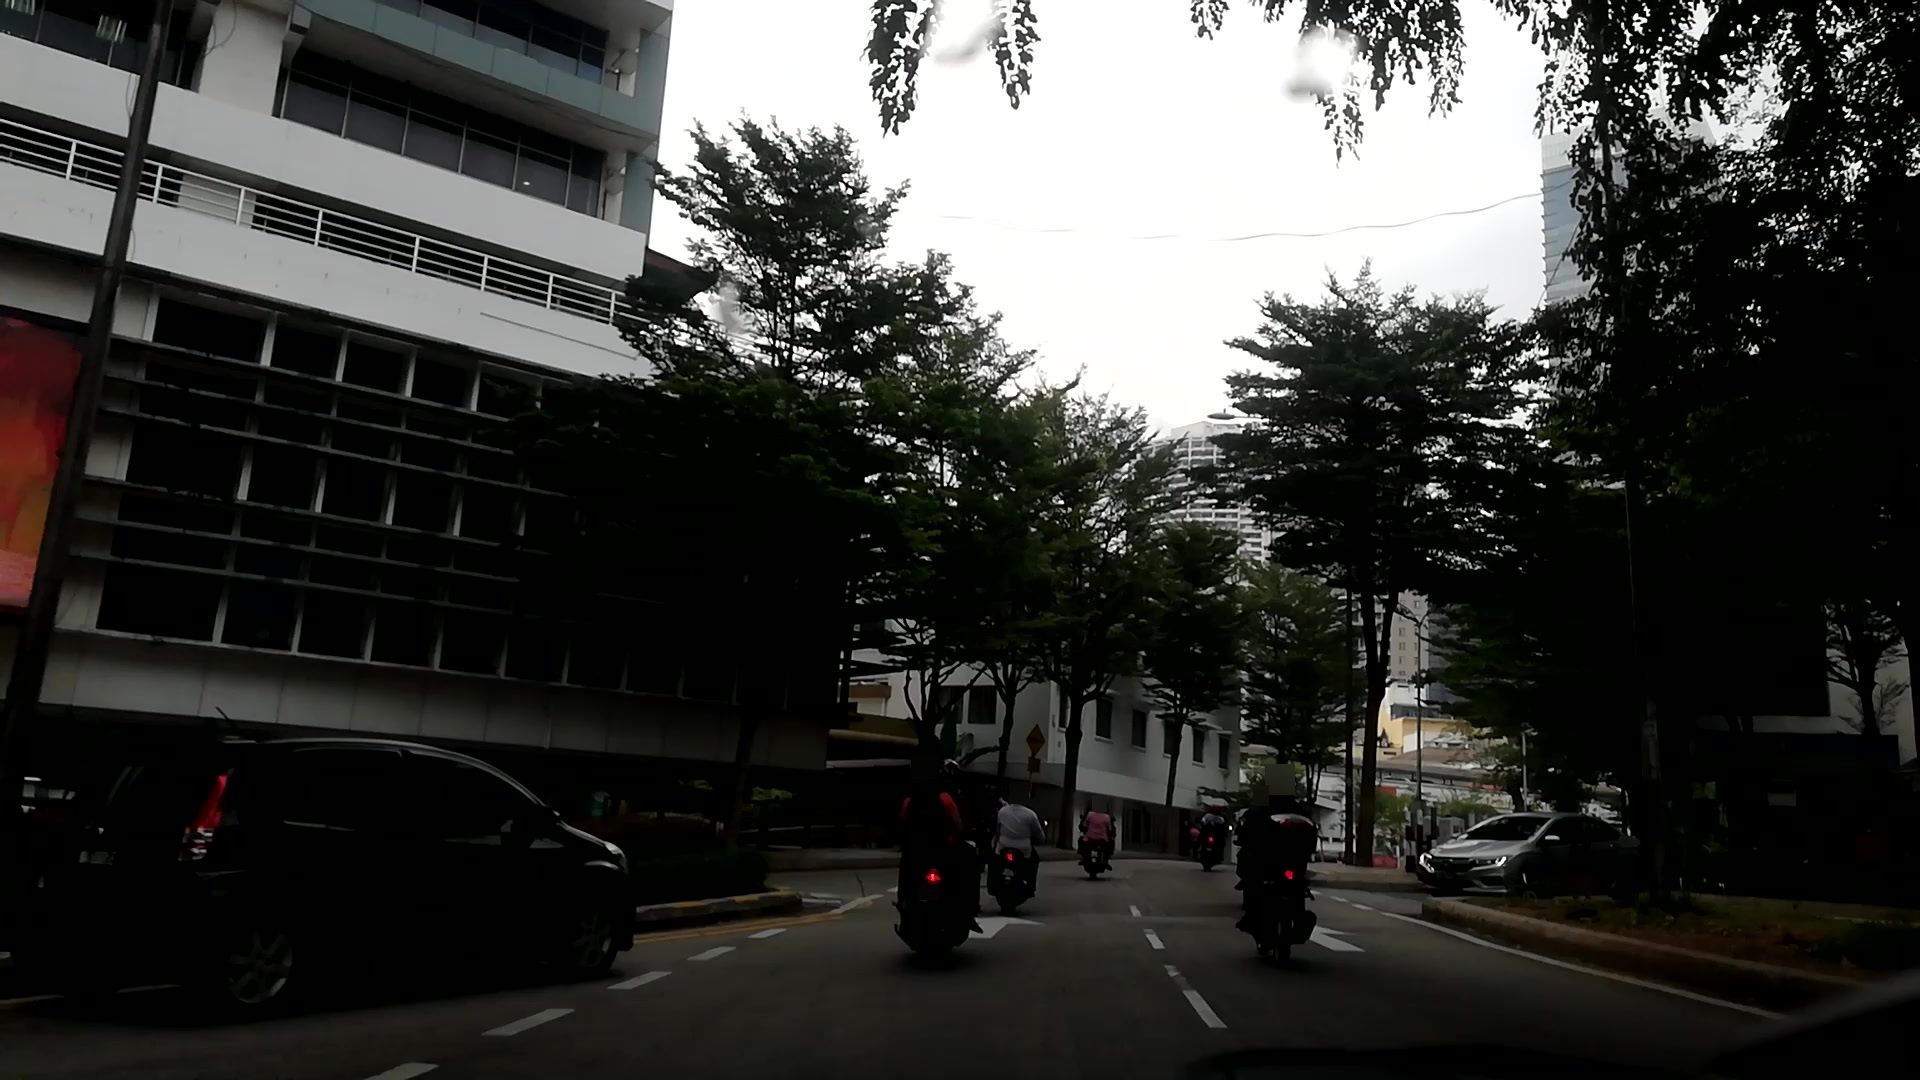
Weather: cloudy
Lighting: day
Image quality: good
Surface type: driving surface
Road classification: tertiary
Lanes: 2
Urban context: urban centre
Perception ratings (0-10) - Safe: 8.13, Lively: 8.72, Beautiful: 8.34, Boring: 2.66, Depressing: 2.85, Wealthy: 7.52